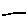
Label: line